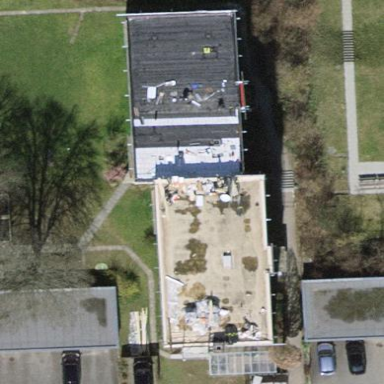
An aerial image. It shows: Wheat-colored apartments building with flat roof.